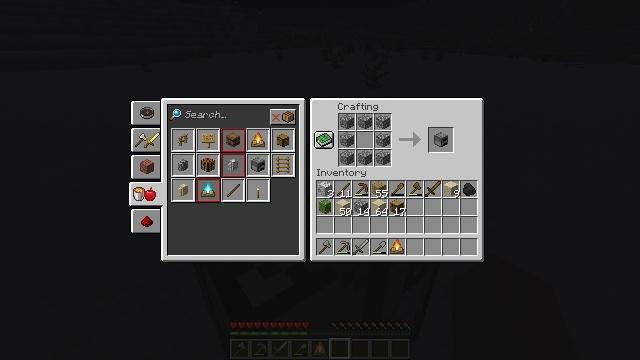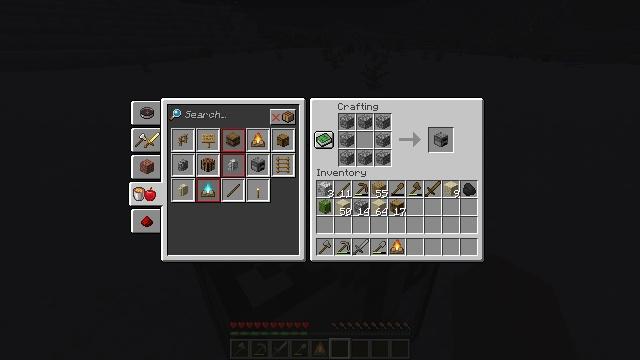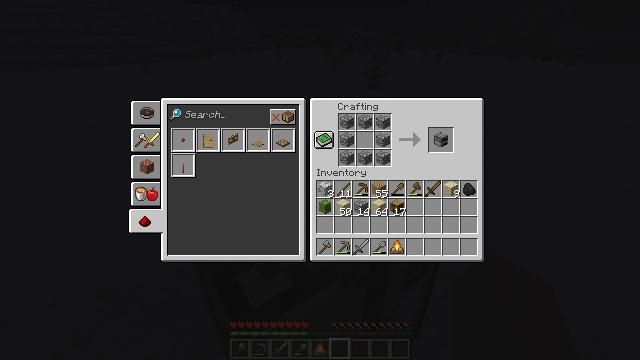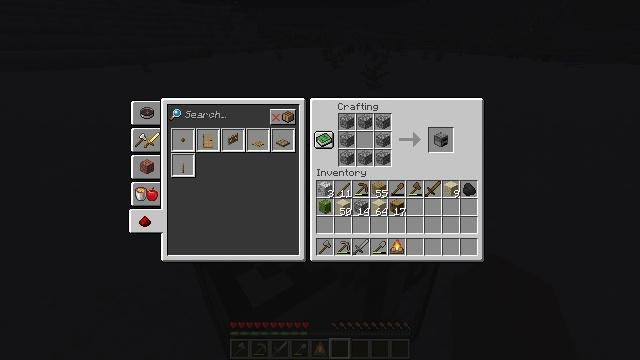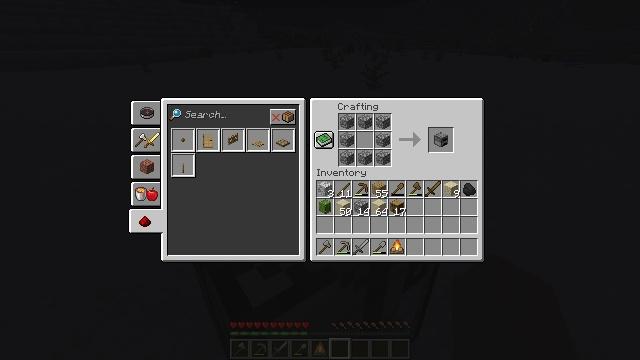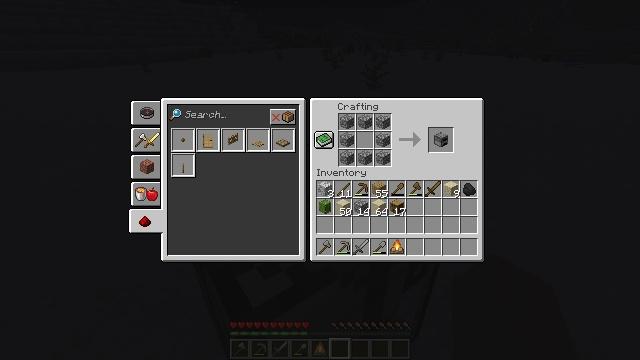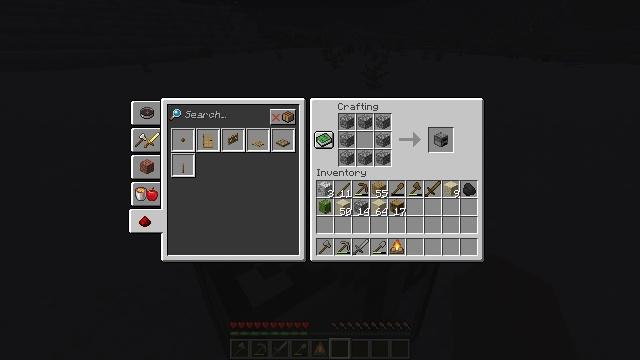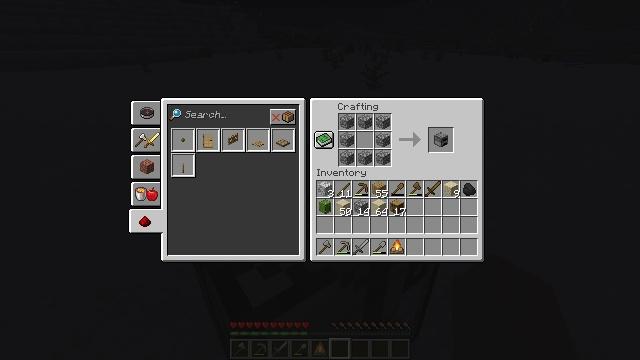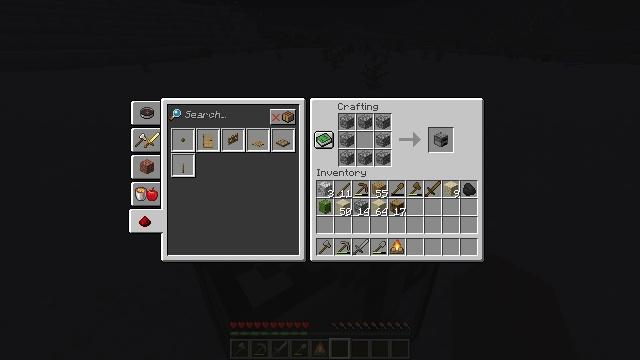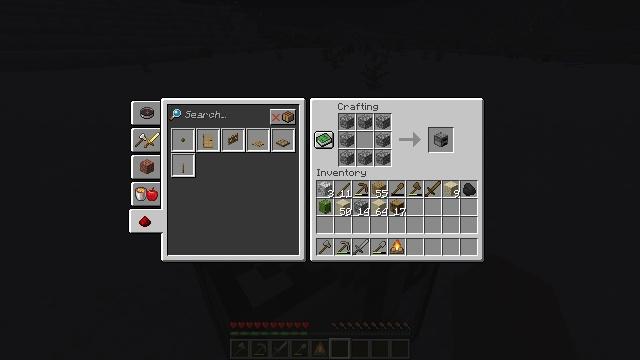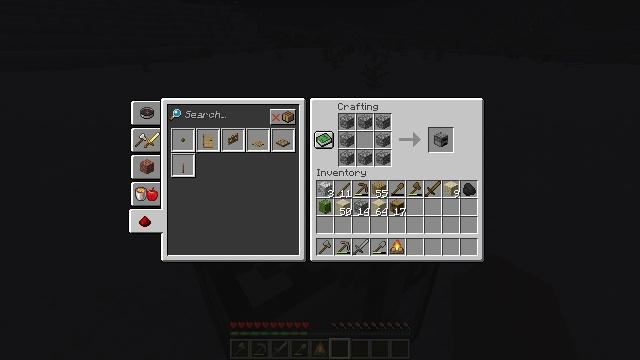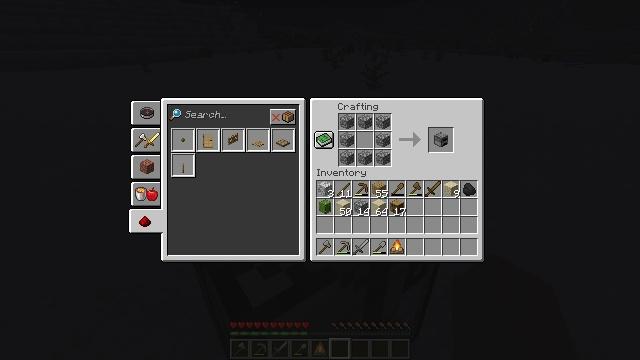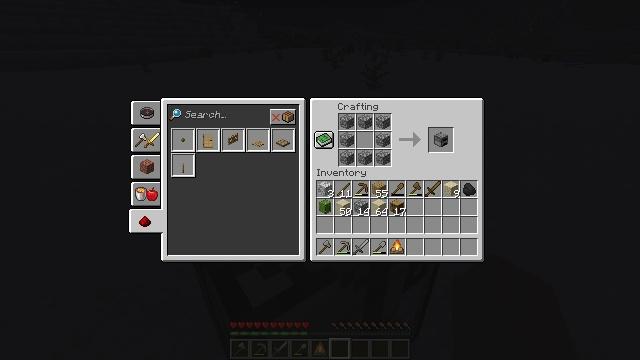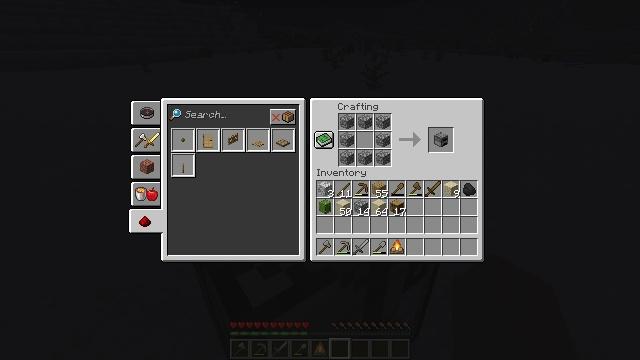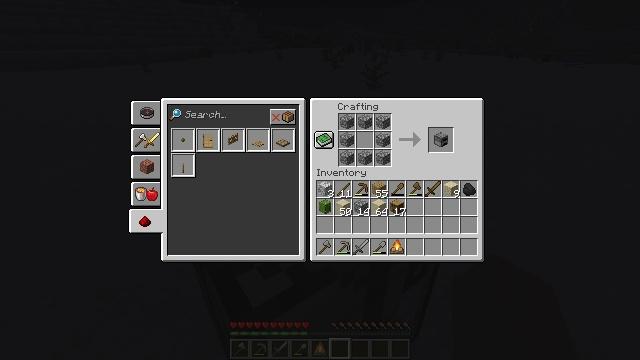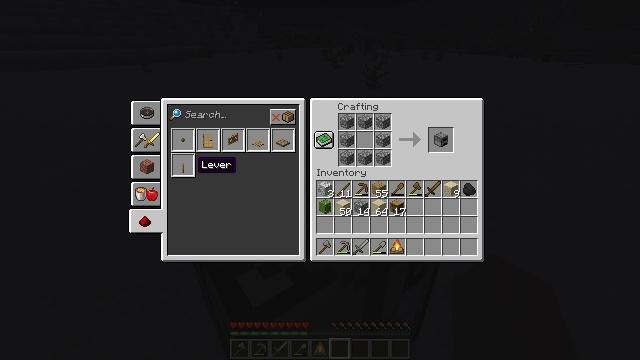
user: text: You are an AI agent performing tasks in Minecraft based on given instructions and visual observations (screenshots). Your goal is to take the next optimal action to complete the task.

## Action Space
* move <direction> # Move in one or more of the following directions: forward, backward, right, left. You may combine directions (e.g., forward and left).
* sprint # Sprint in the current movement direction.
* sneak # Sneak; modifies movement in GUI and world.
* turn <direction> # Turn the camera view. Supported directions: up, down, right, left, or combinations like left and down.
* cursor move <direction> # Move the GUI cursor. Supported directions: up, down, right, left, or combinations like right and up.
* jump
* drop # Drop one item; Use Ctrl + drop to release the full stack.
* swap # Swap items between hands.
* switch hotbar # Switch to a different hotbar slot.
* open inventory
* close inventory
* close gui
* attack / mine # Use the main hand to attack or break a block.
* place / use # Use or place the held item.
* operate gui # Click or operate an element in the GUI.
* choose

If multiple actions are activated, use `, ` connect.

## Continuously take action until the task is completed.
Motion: motion action
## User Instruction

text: drop campfire
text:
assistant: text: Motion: no_op
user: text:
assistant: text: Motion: operate gui
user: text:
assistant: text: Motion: operate gui
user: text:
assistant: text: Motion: operate gui
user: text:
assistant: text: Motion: no_op
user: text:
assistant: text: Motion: no_op
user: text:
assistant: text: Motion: no_op
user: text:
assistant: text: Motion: no_op
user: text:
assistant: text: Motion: no_op
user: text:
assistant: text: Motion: cursor move right and up
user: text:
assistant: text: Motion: cursor move right and up
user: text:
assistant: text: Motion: no_op
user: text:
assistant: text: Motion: no_op
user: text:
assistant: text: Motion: cursor move up
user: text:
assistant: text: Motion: no_op
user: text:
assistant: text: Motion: cursor move up
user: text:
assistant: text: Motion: cursor move up
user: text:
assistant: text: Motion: no_op
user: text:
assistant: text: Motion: no_op
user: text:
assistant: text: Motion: no_op
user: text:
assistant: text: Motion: no_op
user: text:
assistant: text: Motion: cursor move left
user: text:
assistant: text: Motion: no_op
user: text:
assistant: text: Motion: no_op
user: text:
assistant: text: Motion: no_op
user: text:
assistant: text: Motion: no_op
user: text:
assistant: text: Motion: no_op
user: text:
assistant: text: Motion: no_op
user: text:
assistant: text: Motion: no_op
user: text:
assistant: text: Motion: no_op